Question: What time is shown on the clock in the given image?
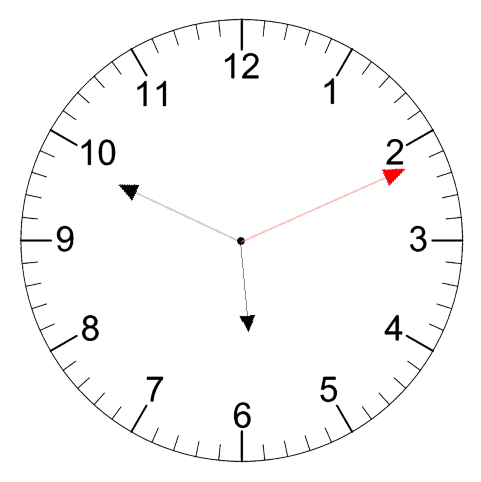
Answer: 05:49:11